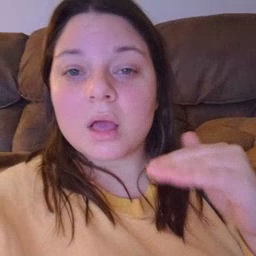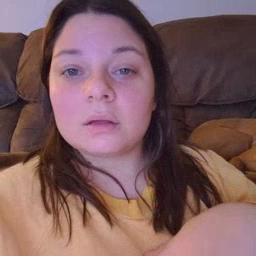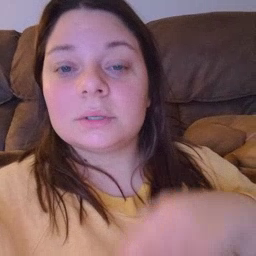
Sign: child